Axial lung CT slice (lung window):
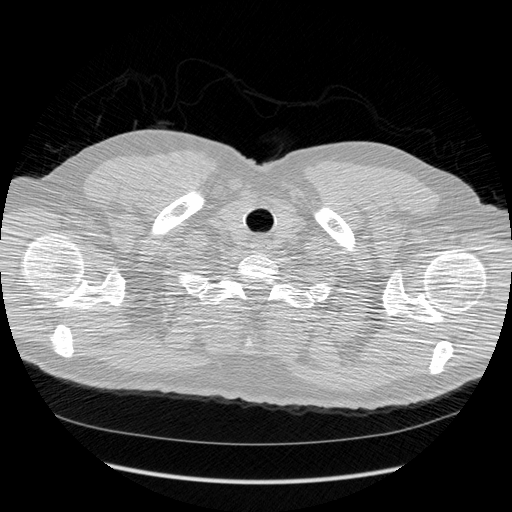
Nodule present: no